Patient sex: M
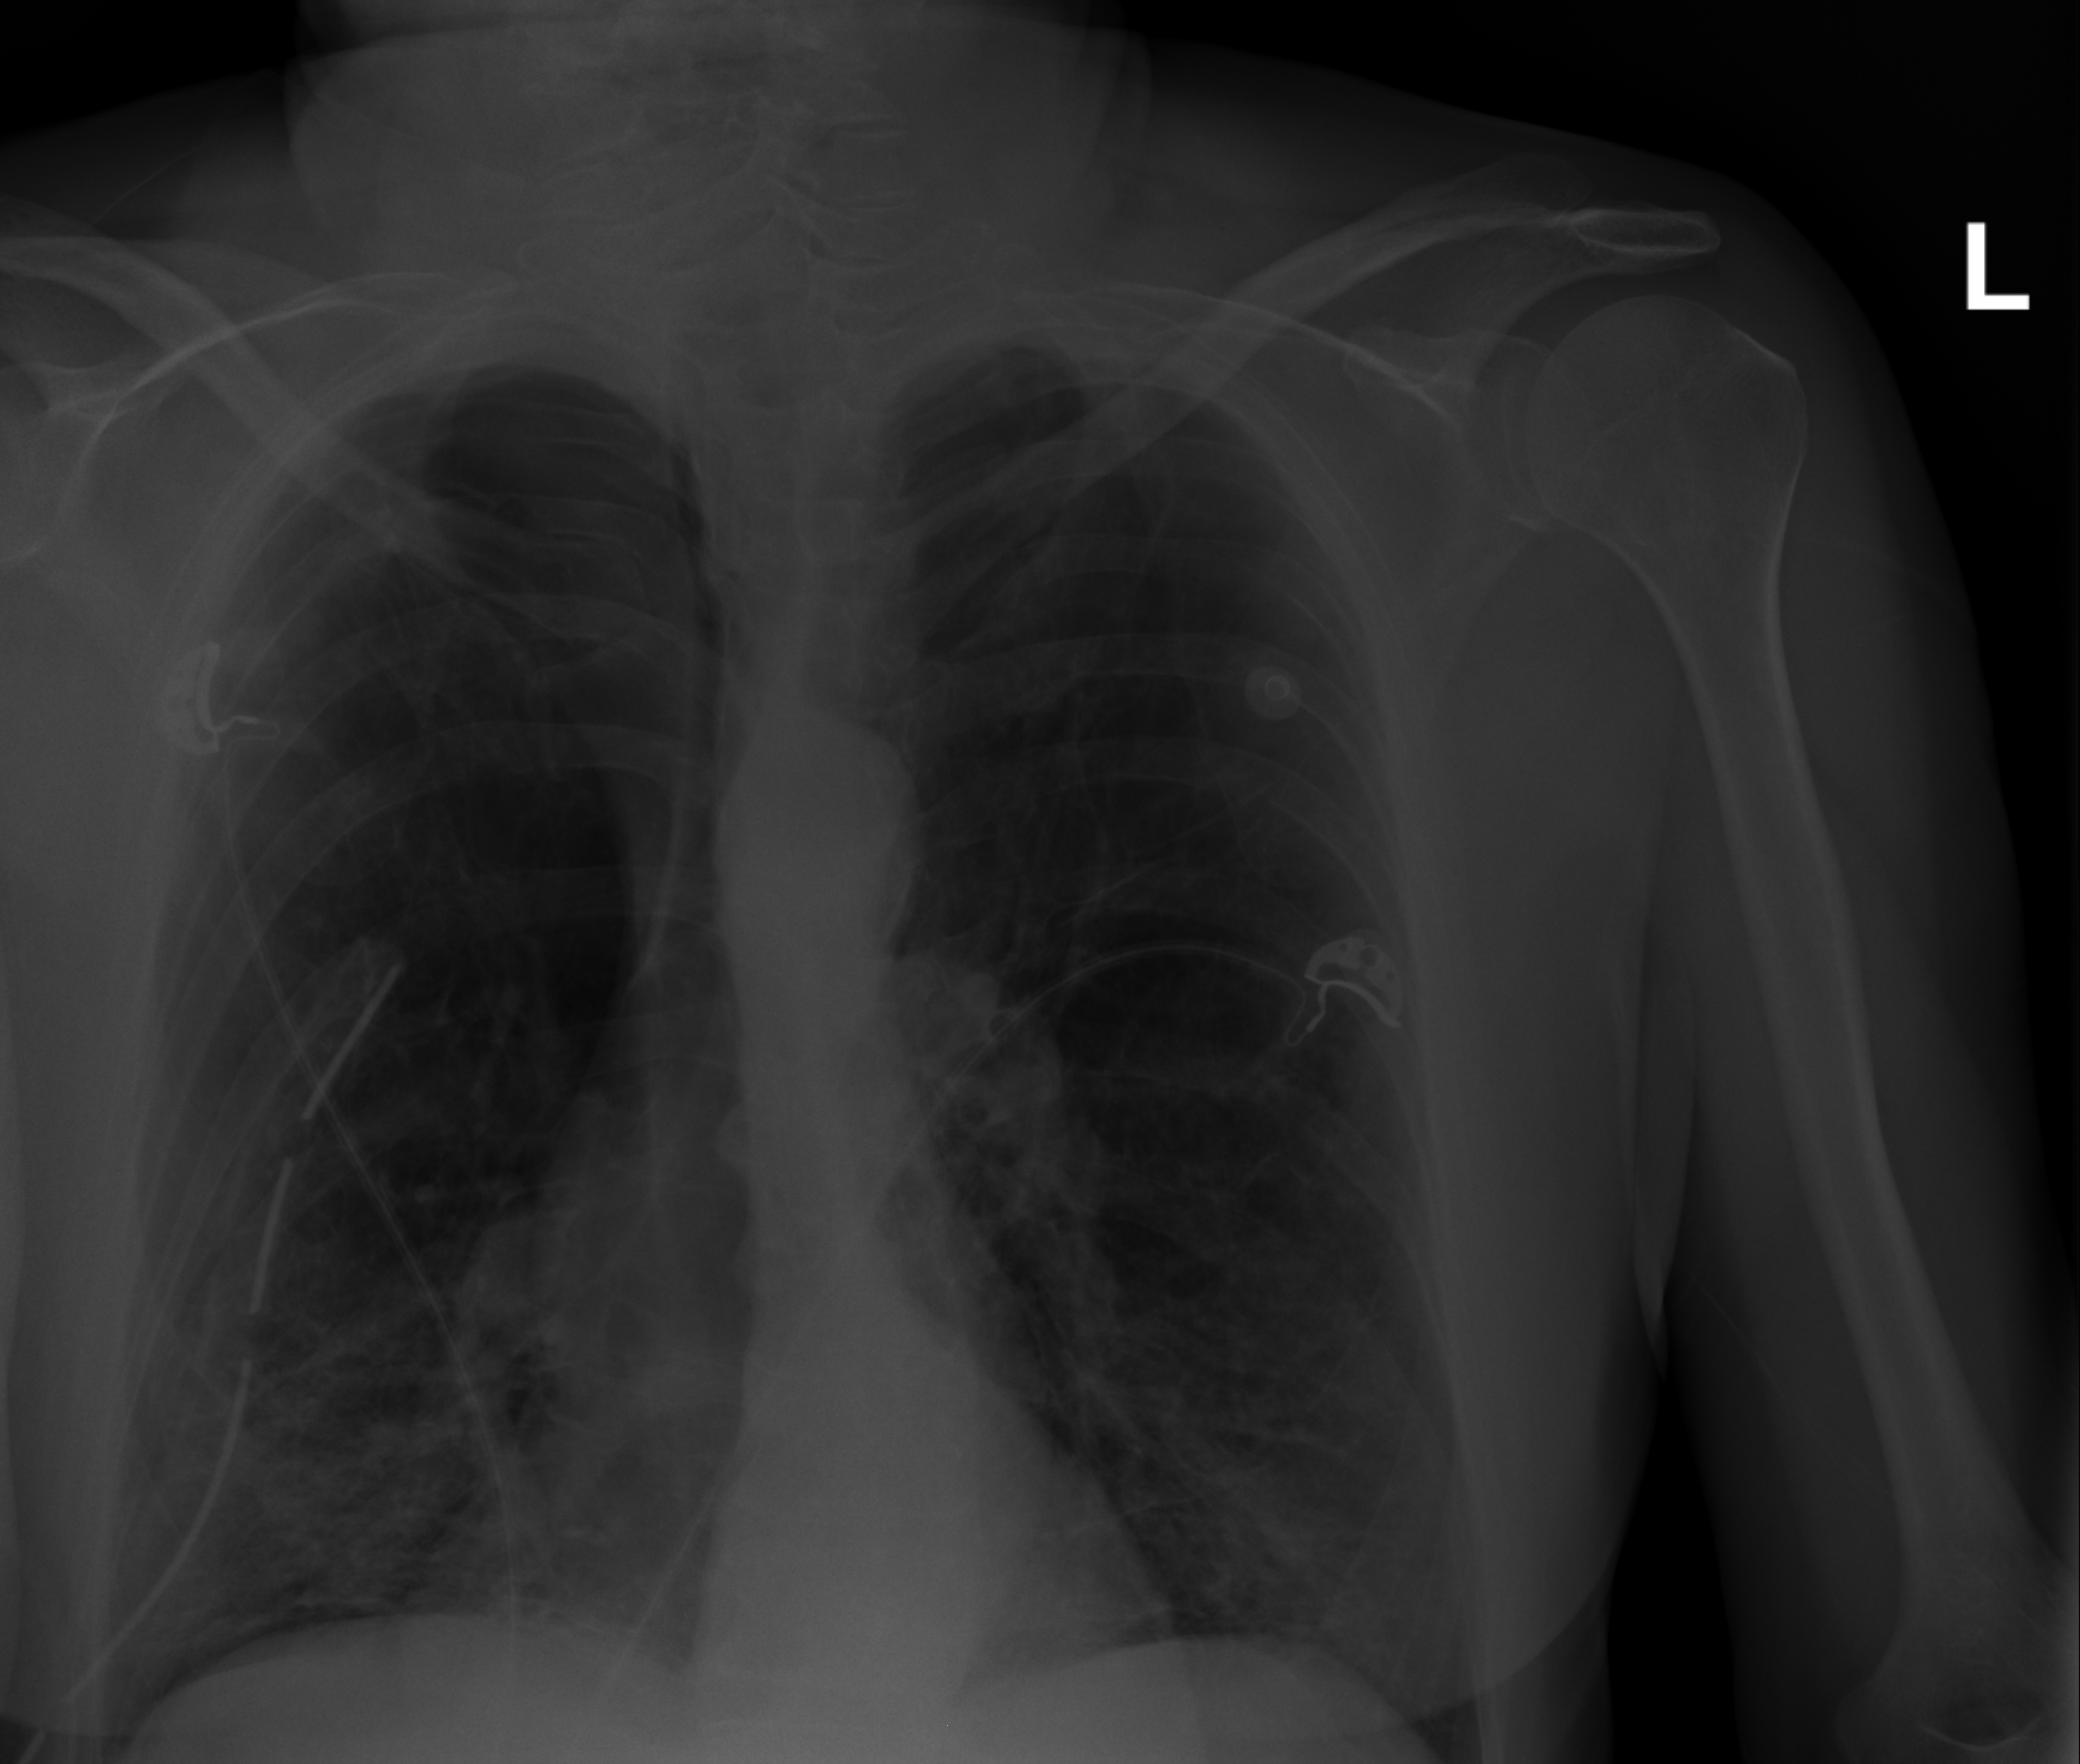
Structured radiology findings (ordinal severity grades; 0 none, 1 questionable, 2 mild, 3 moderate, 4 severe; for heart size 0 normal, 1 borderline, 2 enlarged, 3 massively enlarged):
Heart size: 0
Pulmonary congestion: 0
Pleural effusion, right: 0
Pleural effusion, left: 0
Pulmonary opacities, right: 0
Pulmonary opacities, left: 0
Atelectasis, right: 2
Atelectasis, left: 2